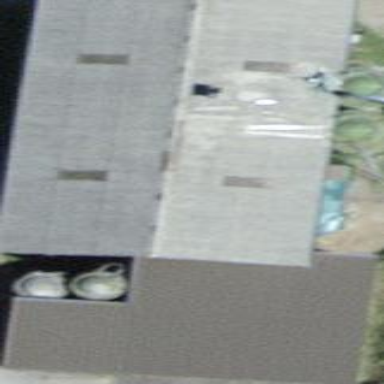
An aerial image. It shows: Rural barn.